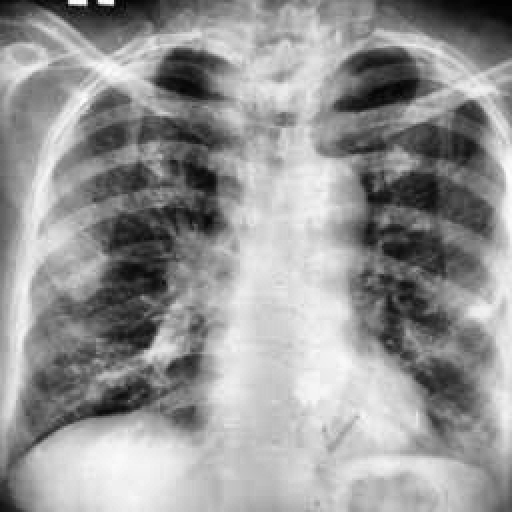
Finding: TUBERCULOSIS